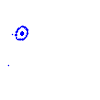
Particle: proton